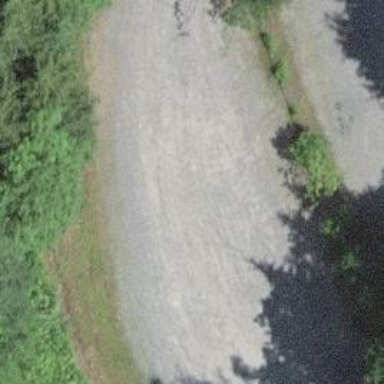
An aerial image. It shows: Unpaved parking aisle road for service vehicles.